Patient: sex M, age 44
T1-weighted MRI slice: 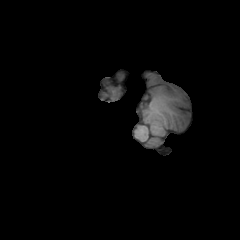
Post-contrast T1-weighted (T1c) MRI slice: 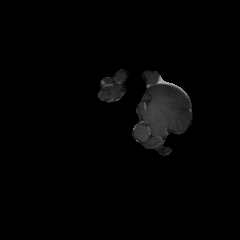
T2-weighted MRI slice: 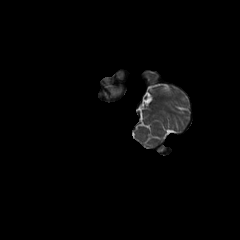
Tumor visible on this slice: no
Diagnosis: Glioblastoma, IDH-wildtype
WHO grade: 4